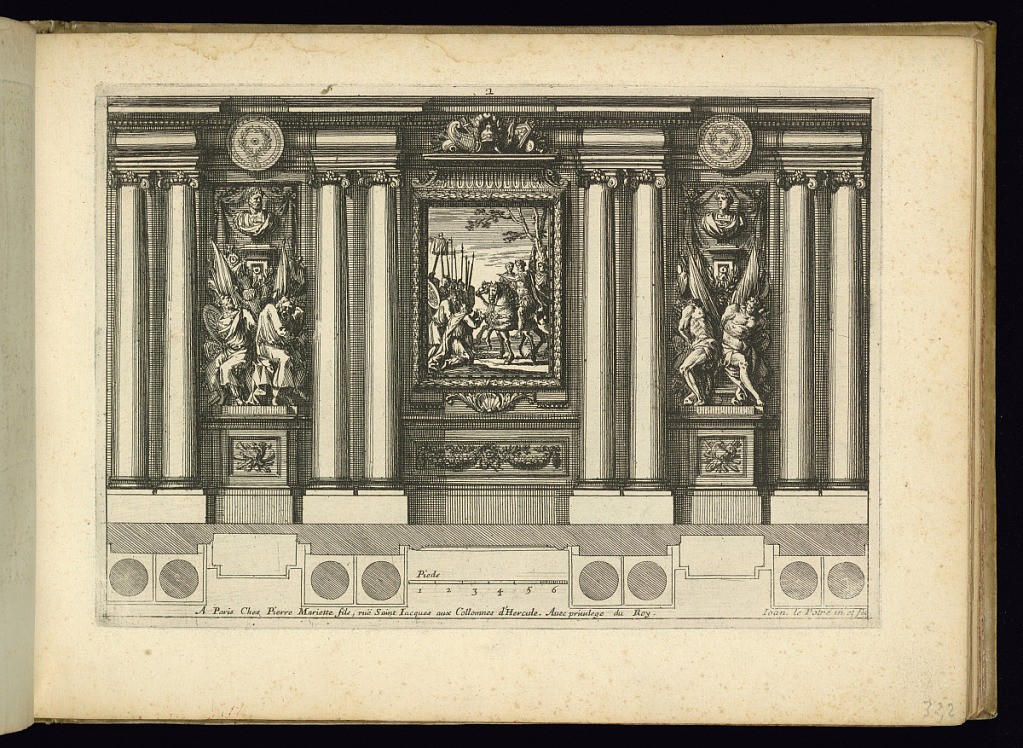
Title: Interior Wall Elevation
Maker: Jean Le Pautre, French, 1618–1682
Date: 1656–57
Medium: Etching on laid paper
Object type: Print
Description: An interior wall elevation with a plan view below. The wall features columns, sculptures of prisoners and military trophies with portrait busts on plinths, and a central painting framed by leaf molding and a trophy of arms above. The dado features festoons of flowers and leaves. The painting depicts a military victory with a male figure on horseback, soldiers, and kneeling figures. The plate is signed and numbered.